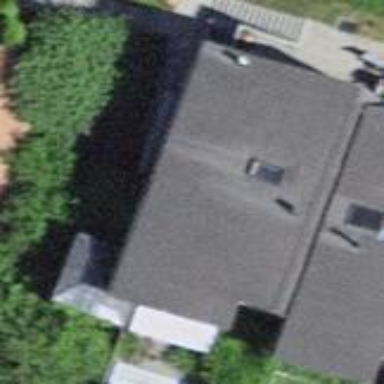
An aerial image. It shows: Simple and straightforward house.